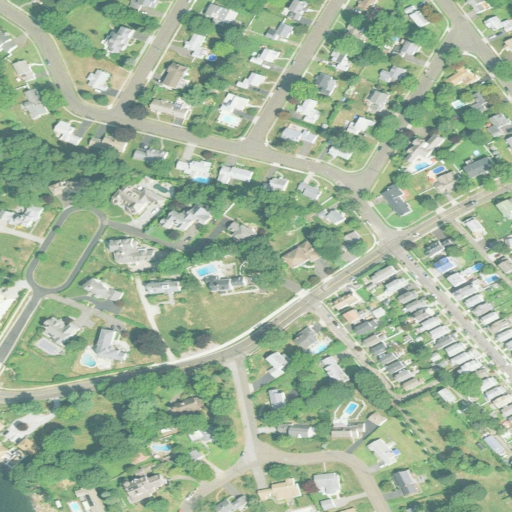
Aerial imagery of mountain in Connecticut named Knobb Hill containing medium intensity development, low intensity development, open development, high intensity development, open water, and mixed forest